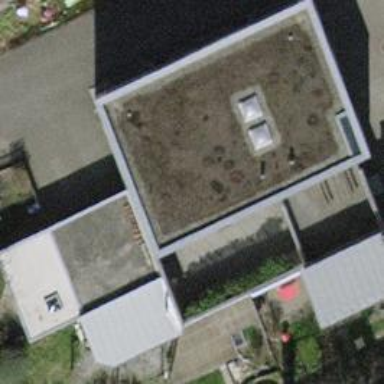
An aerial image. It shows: Building with flat roof.